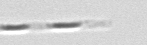
Label: Leptocylindrus